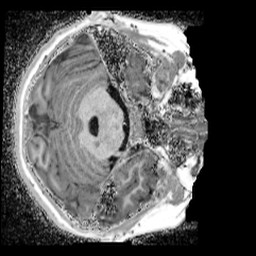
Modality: UNIT1_denoised
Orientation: axial
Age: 11
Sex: female
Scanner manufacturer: siemens
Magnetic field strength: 3 T
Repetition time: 4 s
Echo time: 0.00299 s